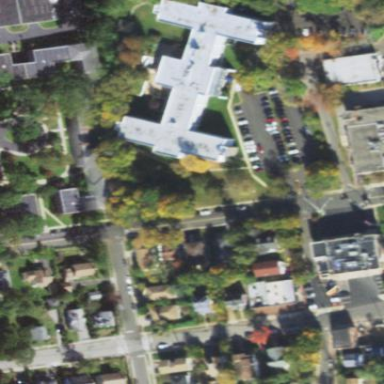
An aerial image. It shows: Nursing home.